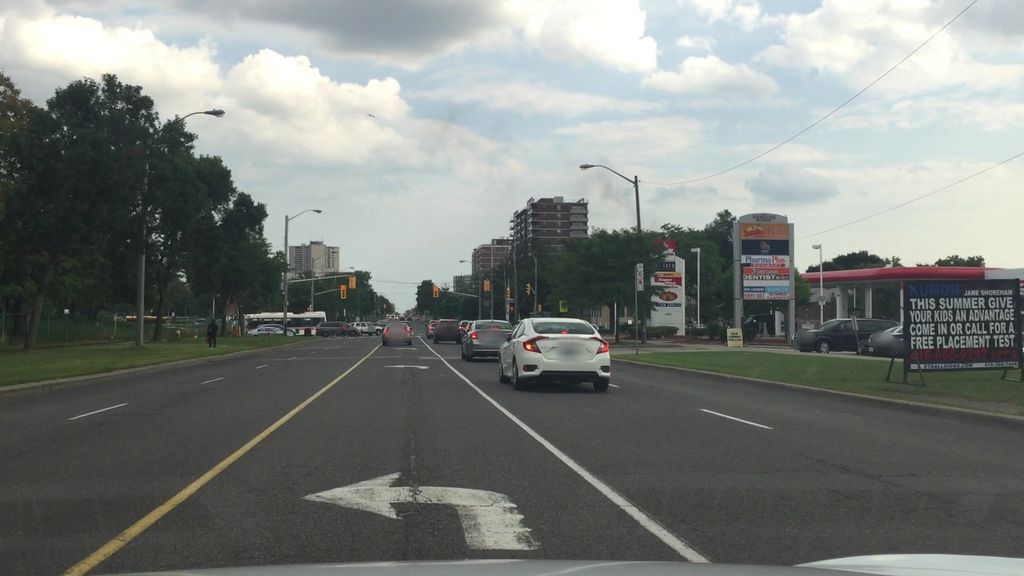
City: toronto